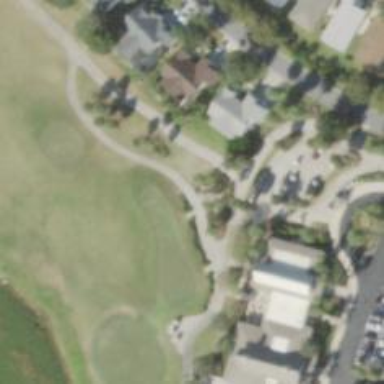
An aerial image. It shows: Path for golf carts.